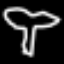
Label: mushroom